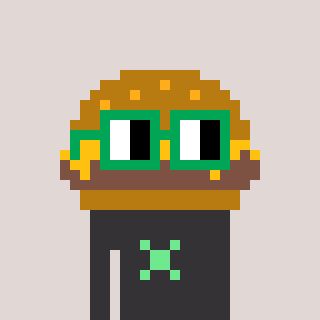
a pixel art character with square green glasses, a burger-shaped head and a grayscale-colored body on a warm background